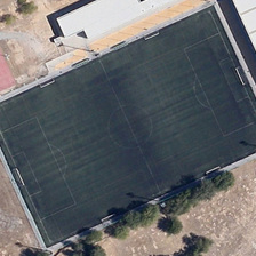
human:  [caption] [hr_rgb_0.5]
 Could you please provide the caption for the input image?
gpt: There is a tree outside the playground.

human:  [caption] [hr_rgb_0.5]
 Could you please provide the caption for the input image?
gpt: There are several trees in front of the playground.

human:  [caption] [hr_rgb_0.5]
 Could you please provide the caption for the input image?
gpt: There are trees on the playground.

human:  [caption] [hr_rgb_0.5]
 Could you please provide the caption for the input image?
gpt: There are some trees outside the playground.

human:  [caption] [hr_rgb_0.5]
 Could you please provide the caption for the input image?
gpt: There are trees outside the playground.